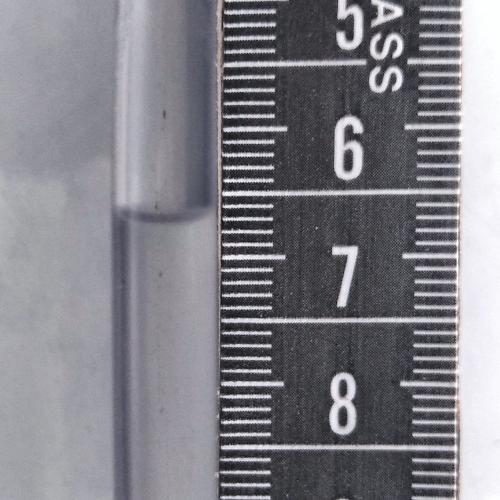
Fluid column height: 6.7 cm